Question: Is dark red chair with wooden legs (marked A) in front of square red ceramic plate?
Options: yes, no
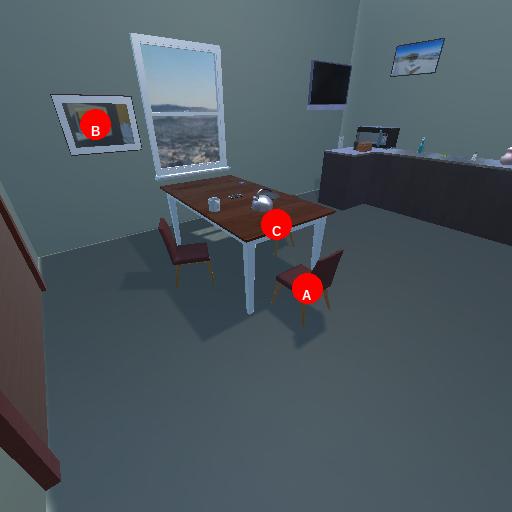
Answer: yes